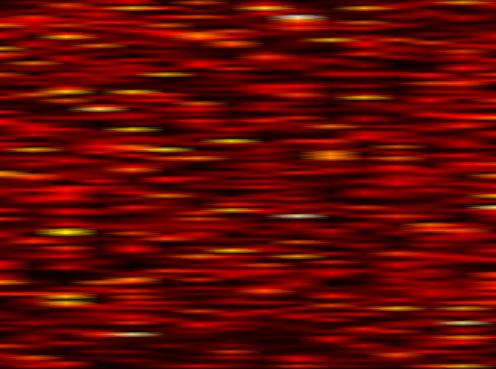
Label: FBMC